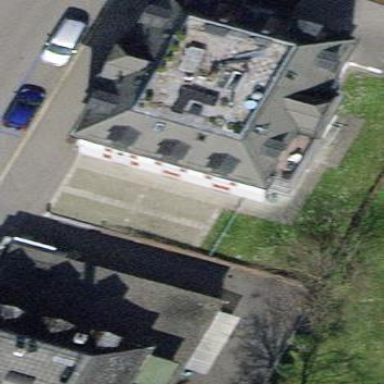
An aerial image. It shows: Building with grey mansard roof.